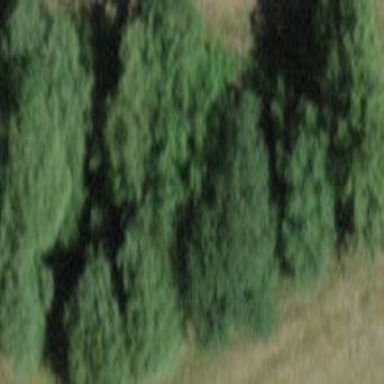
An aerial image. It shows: Forest area.